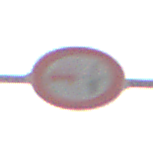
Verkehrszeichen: VerbotUeberholenEinspurigeFahrzeuge
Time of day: Midday
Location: Outdoor (Nature)
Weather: PartlyCloudy
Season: NotSpecified
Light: Natural